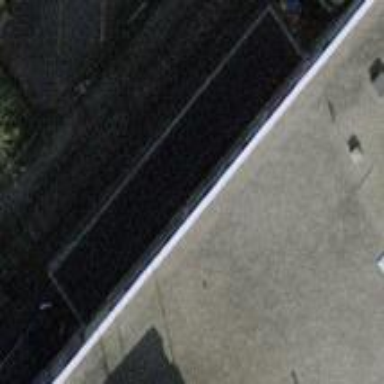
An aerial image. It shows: View of roof of building.